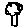
Label: tree